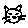
Label: cat